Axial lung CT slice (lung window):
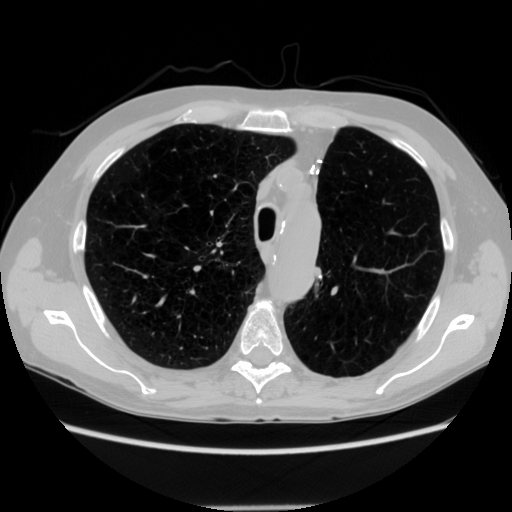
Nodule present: no